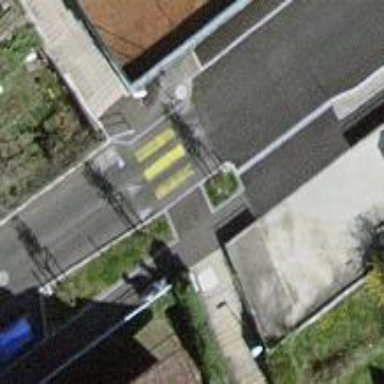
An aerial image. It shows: Set of steps on the road.